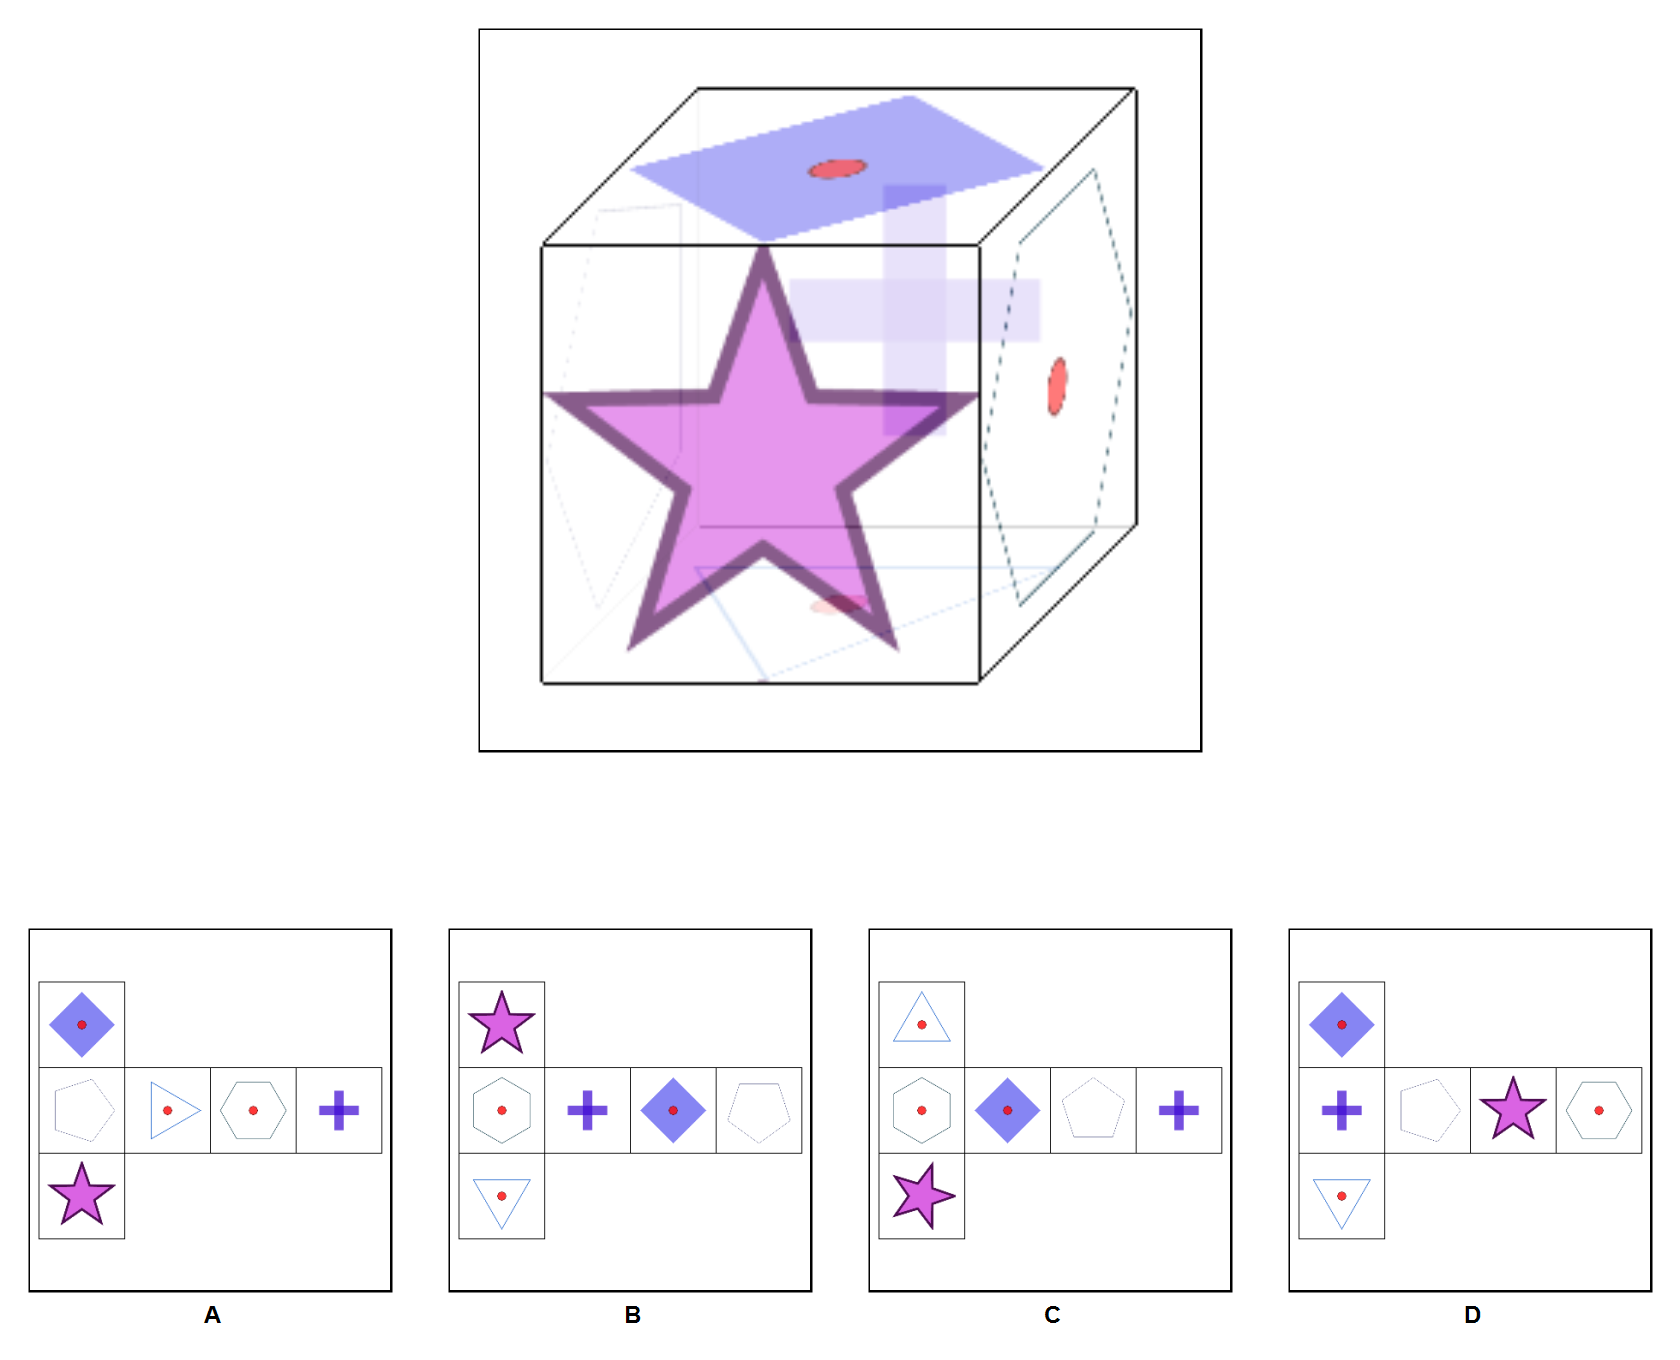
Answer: D